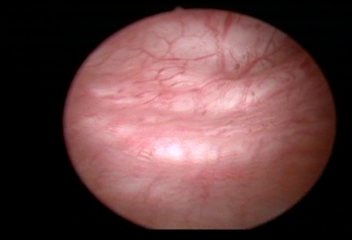
Modality: WLC
Class: Normal mucosa
Bladder cancer association: No